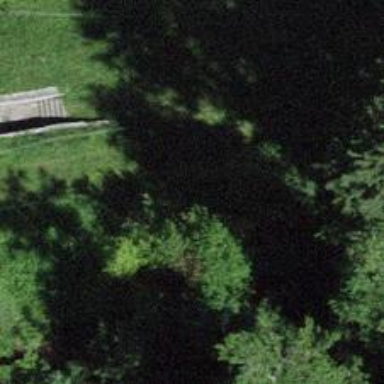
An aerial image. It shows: Retaining wall.